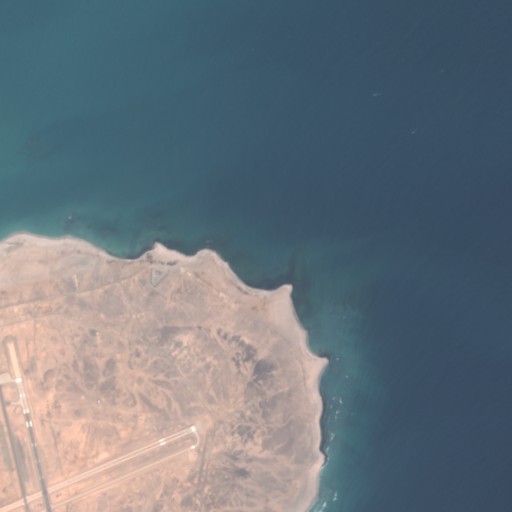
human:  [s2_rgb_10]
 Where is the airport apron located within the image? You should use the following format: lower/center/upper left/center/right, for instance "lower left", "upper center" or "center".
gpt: The airport apron is located in the lower left of the image.
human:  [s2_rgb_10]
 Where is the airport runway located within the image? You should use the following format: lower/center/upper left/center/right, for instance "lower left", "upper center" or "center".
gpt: The airport runway is located in the lower left of the image.
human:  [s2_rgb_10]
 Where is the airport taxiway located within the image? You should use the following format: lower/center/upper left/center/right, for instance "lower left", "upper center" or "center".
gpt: The airport taxiway is located in the lower left of the image.
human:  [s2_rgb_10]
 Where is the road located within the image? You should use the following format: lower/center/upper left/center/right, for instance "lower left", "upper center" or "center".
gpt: There is no road in the image.